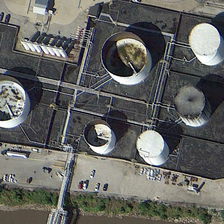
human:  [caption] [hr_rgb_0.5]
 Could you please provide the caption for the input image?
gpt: a little tank have light black roof and two tanks with white roof on the other side .

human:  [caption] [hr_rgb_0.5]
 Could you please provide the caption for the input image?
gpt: six storagetanks by white material round into .

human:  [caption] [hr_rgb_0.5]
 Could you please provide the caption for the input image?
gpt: two big storagetanks and a little storage tank have no roof in side .

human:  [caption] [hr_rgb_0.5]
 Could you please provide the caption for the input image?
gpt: a black land with some tanks surrounded by some pipe .

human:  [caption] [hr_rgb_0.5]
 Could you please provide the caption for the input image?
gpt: several storage tanks are connected to a river with tubes .